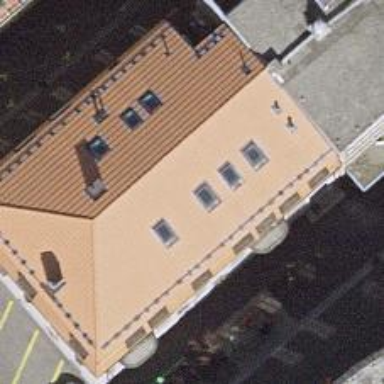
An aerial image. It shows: Cafe.